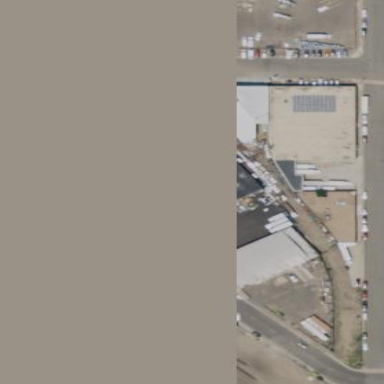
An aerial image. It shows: Industrial building.